Platform: macOS
Application: Chrome
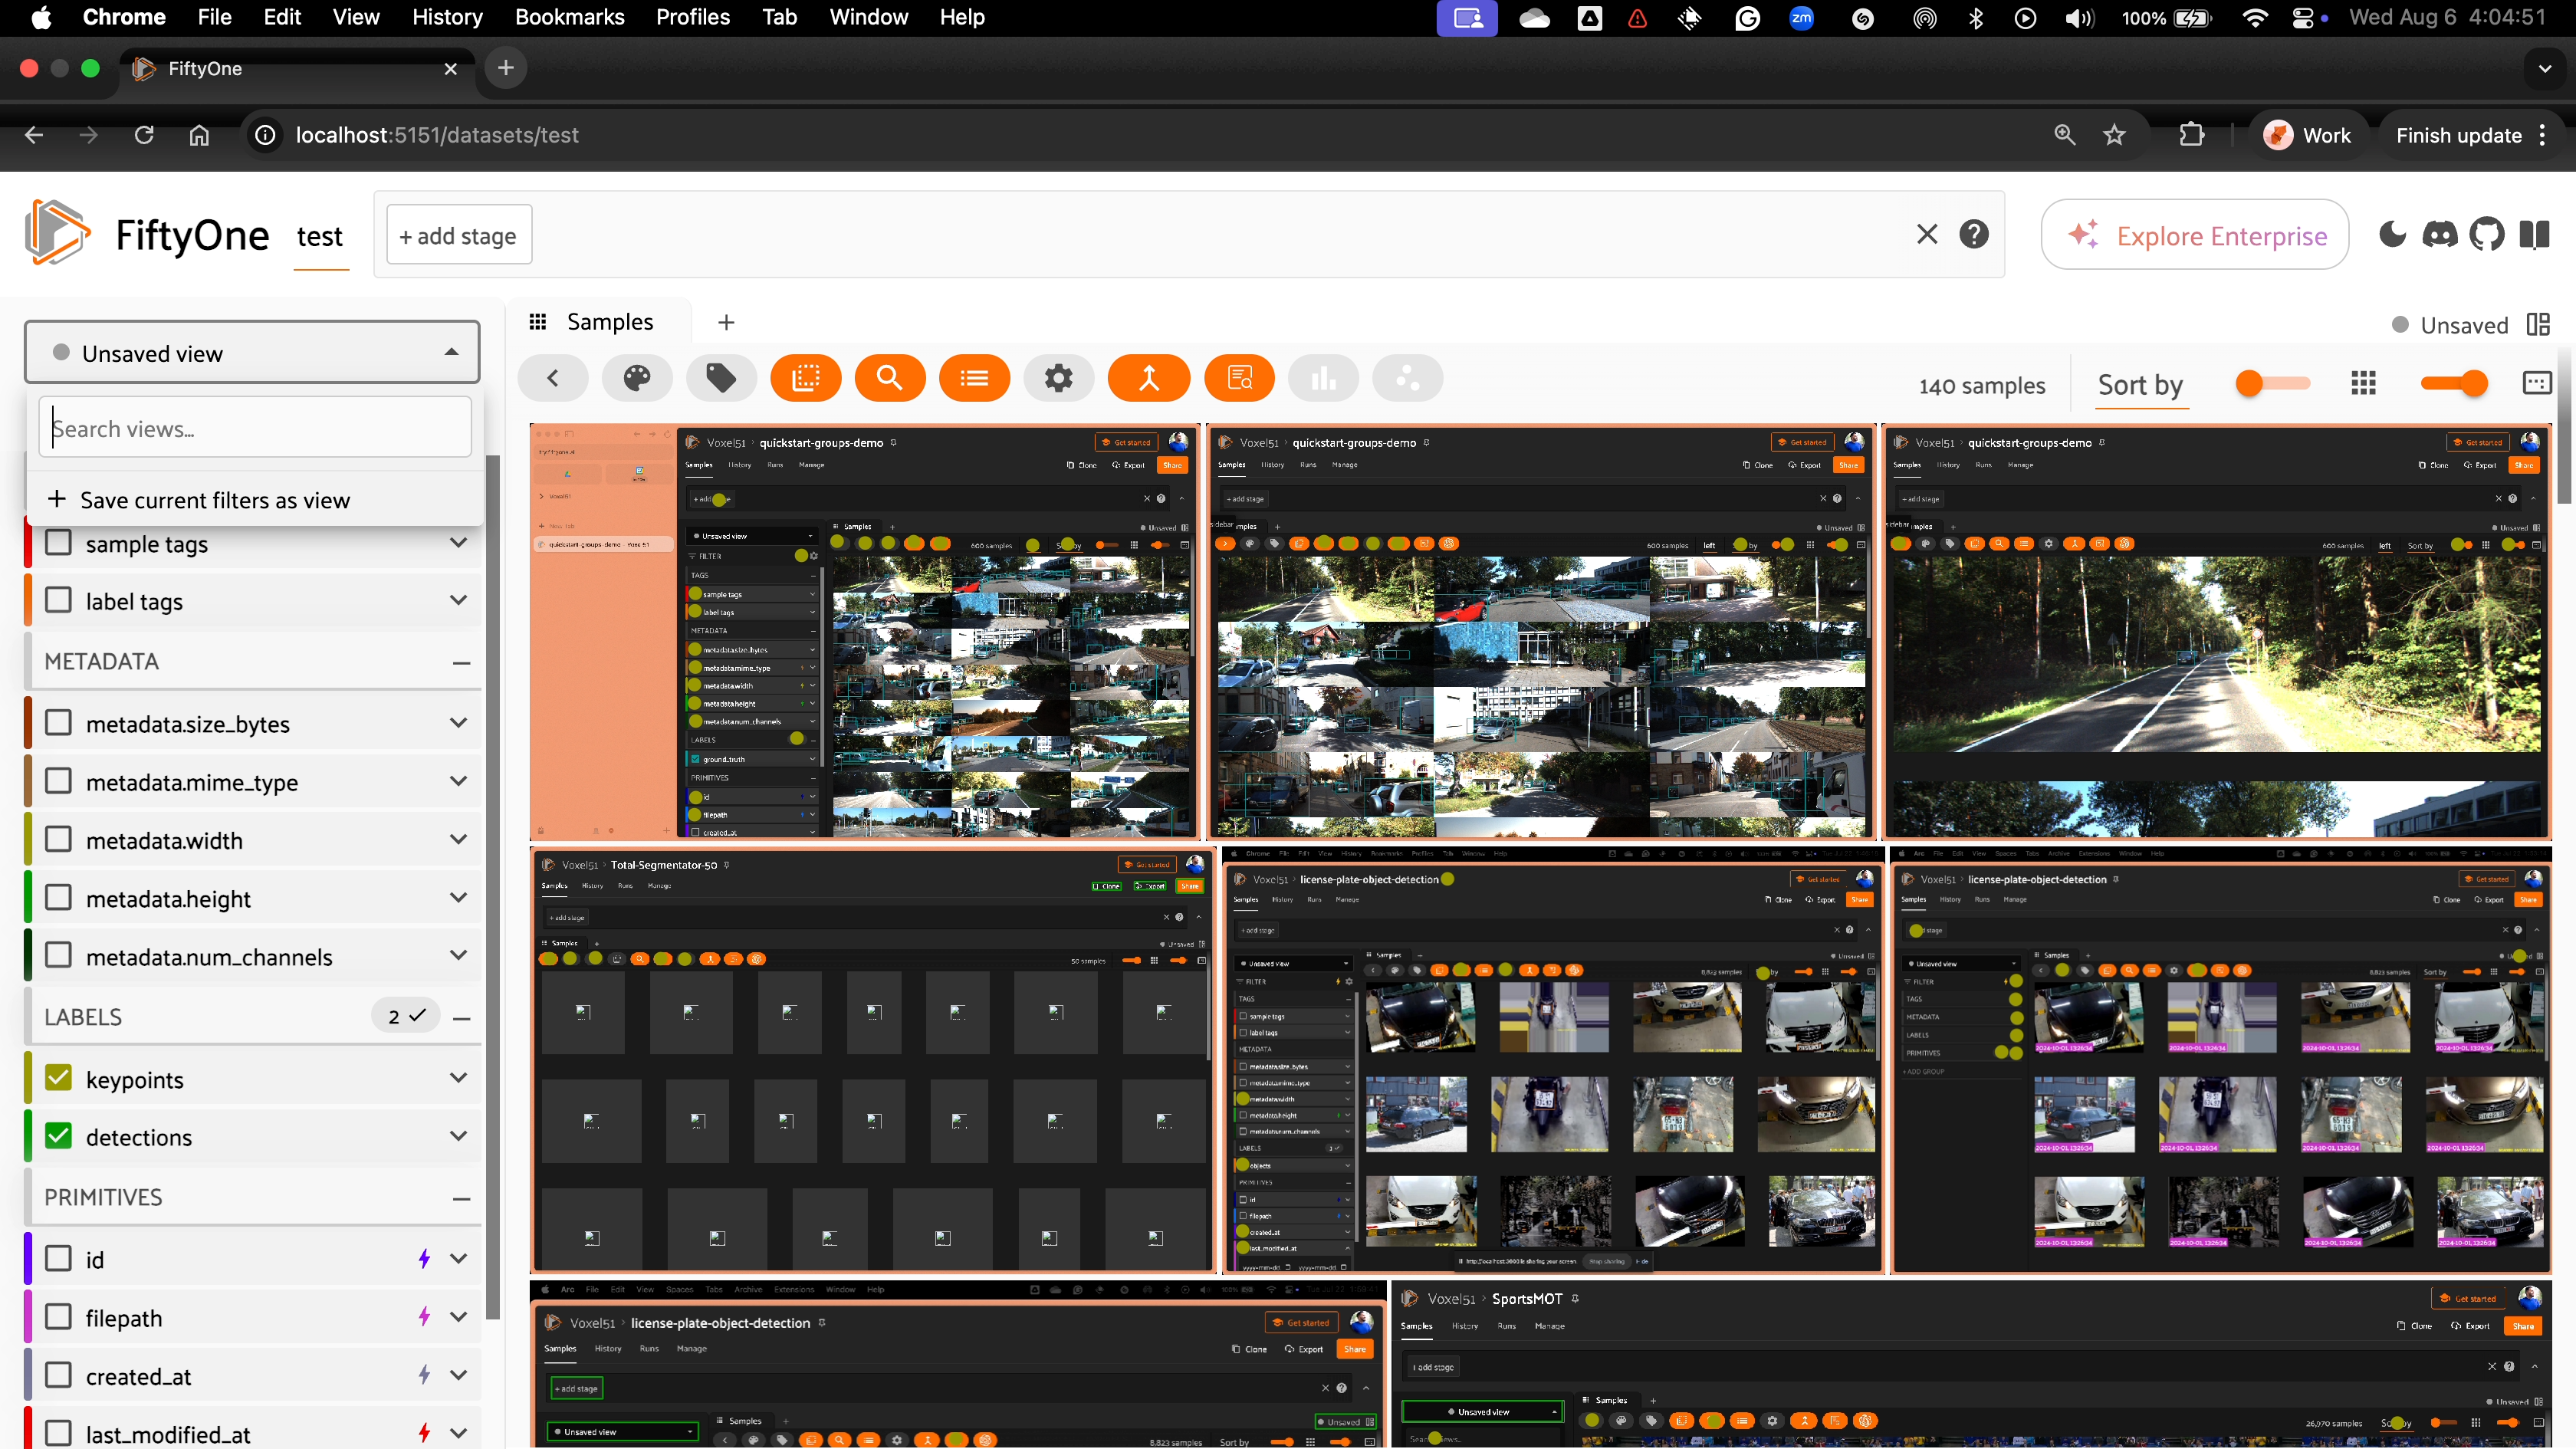
task_description: Save the current filters as a view on the dataset
action_type: click
element_info: Button
steps_since_start: 1